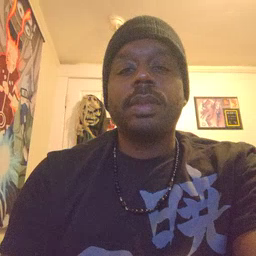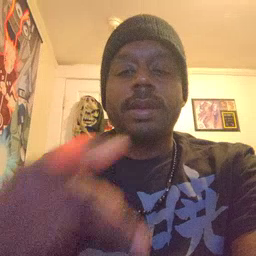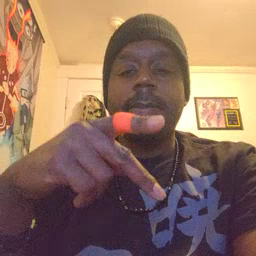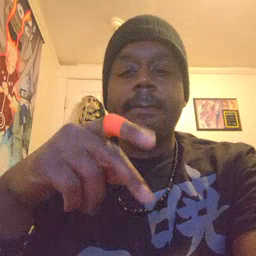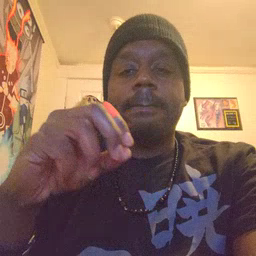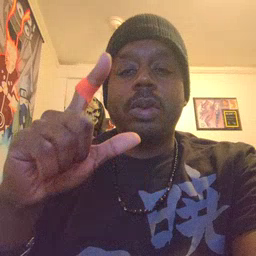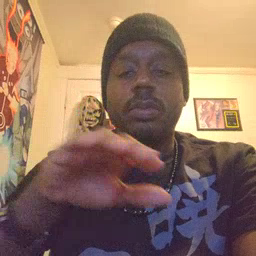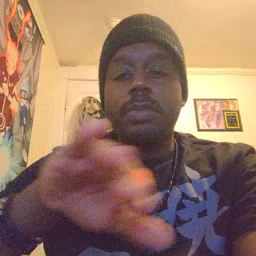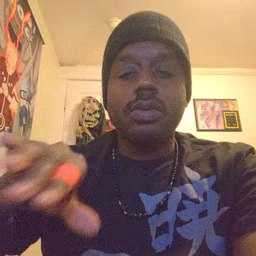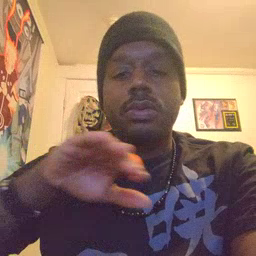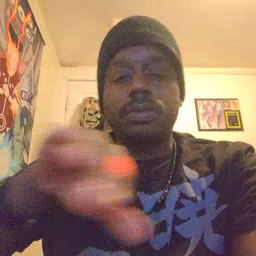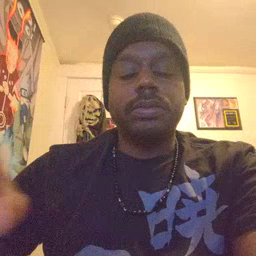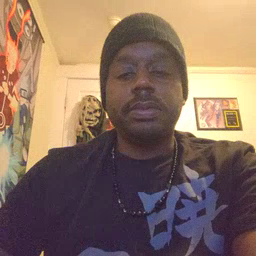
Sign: pool